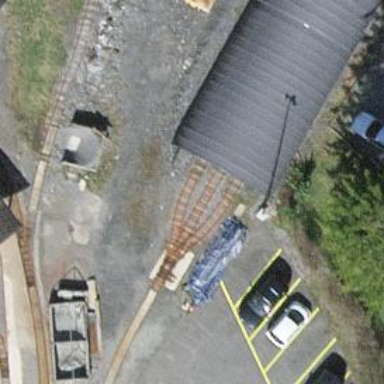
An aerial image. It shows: Narrow-gauge railway with one track passing through service yard.